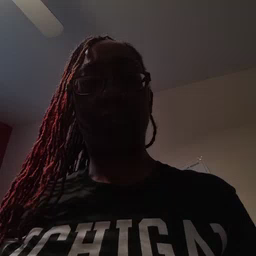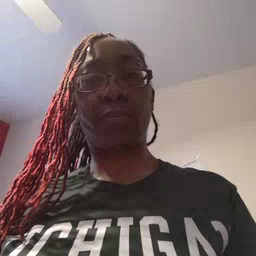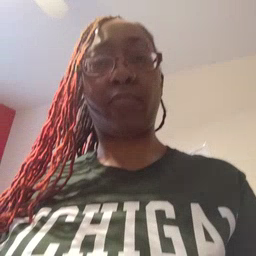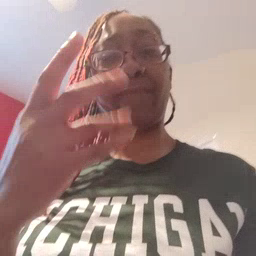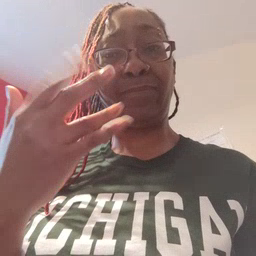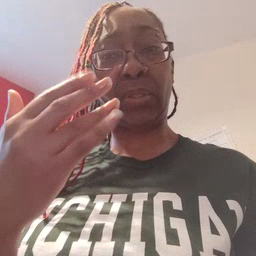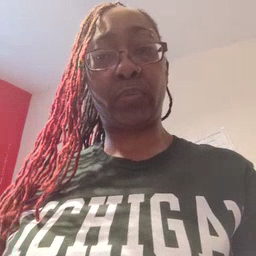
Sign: finger